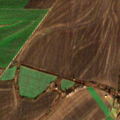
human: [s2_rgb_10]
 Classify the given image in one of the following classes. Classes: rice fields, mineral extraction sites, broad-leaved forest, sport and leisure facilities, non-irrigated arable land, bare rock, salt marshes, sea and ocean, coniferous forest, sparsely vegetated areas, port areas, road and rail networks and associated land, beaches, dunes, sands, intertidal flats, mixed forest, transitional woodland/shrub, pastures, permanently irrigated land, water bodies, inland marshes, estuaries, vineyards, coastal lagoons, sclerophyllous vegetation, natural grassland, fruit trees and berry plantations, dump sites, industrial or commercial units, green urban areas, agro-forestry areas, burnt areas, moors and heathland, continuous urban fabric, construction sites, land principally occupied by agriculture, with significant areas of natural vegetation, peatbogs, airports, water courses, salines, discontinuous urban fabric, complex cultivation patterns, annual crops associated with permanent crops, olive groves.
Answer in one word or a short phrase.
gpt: non-irrigated arable land